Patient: sex M, age 48
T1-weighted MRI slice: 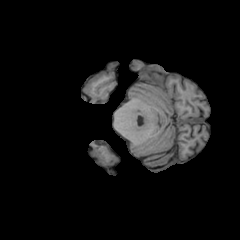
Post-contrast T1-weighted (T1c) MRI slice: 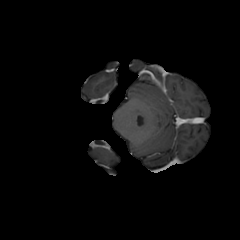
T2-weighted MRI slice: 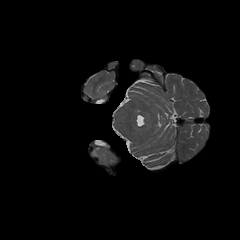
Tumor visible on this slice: yes
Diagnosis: Glioblastoma, IDH-wildtype
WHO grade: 4